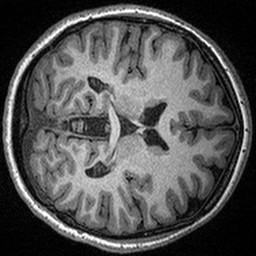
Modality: T1w
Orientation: axial
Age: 18
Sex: female
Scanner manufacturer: siemens
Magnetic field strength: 3 T
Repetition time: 2.3 s
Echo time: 0.00298 s